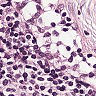
Metastatic tissue present: no